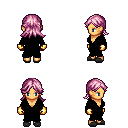
a pixel art fantasy rpg character, female body template, human, tanned skin, black robe, white pants, pink loose hair, gold gloves, gray slippers, four views (front, back, left, right), 2x2 character sprite sheet, small pixel art, hard edges, no anti-aliasing